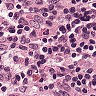
Metastatic tissue present: no